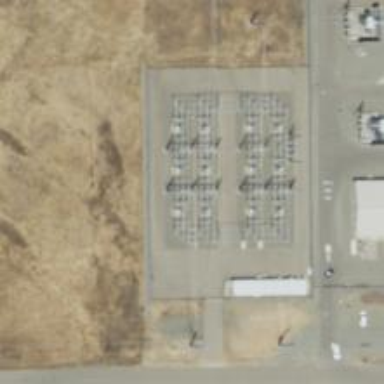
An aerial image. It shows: Switch for power supply.